Current action and preconditions to check: trajectory_clear

Your task: For each precondition in the list above, predict whether it will hold at this action.

Consider the current scene as observed from the mobile robot's camera, and analyze the predicted future states of all dynamic agents (e.g., people, animals, vehicles, or any moving entities) within the NEXT SECOND.

IMPORTANT: Only answer "very likely" if you are absolutely certain—based on strong, clear evidence—that a dynamic agent will violate the precondition in the predicted future state. Do NOT answer "very likely" for unlikely, ambiguous, or low-probability risks.

Ask yourself for each precondition: Is there a high probability, with clear and convincing evidence, that the predicted future states of any dynamic agent will interfere with the predicted future state of the currently executing action within the NEXT SECOND, causing that precondition to fail?

Assess the risk level based on these predictions. Use "likely" or "very likely" if motions create a clear risk of interference.

Use "neutral" or "improbable" if agents are nearby but their predicted paths are clearly diverging or non-conflicting.

Failure Risk Categories: "very improbable", "improbable", "neutral", "likely", "very likely"

Answer Format: Output ONLY the probability_of_failure value from these categories: "very improbable", "improbable", "neutral", "likely", "very likely"

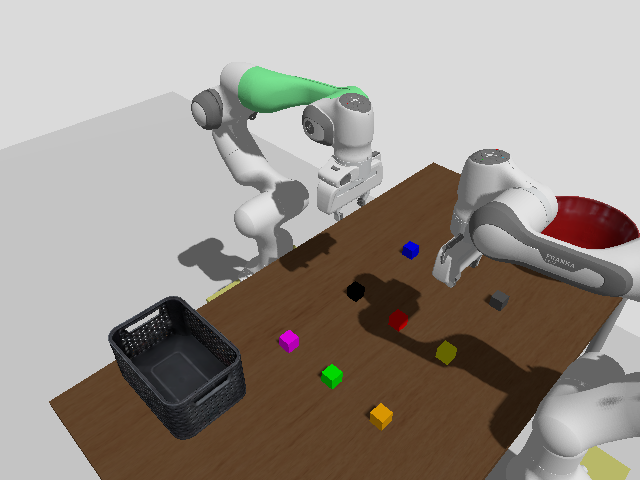

Answer: improbable